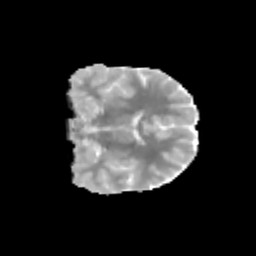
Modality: MD
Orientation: coronal
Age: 10
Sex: male
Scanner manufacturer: siemens
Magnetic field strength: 3 T
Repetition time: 3.8 s
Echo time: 0.07 s